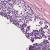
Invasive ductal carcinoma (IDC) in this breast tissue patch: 0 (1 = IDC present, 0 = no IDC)